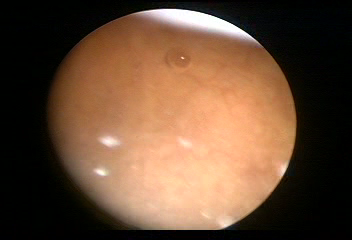
Modality: WLC
Class: Foreign bodies
Subclass: AirBubble
Bladder cancer association: No
Annotated structures: Air bubble